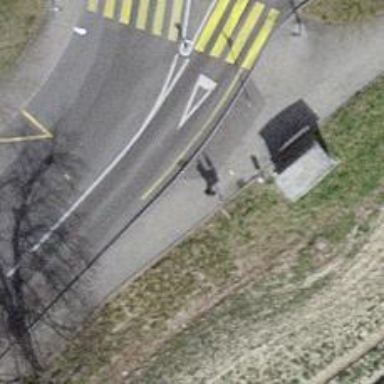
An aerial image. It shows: Asphalt sidewalk leading to platform for public transport.